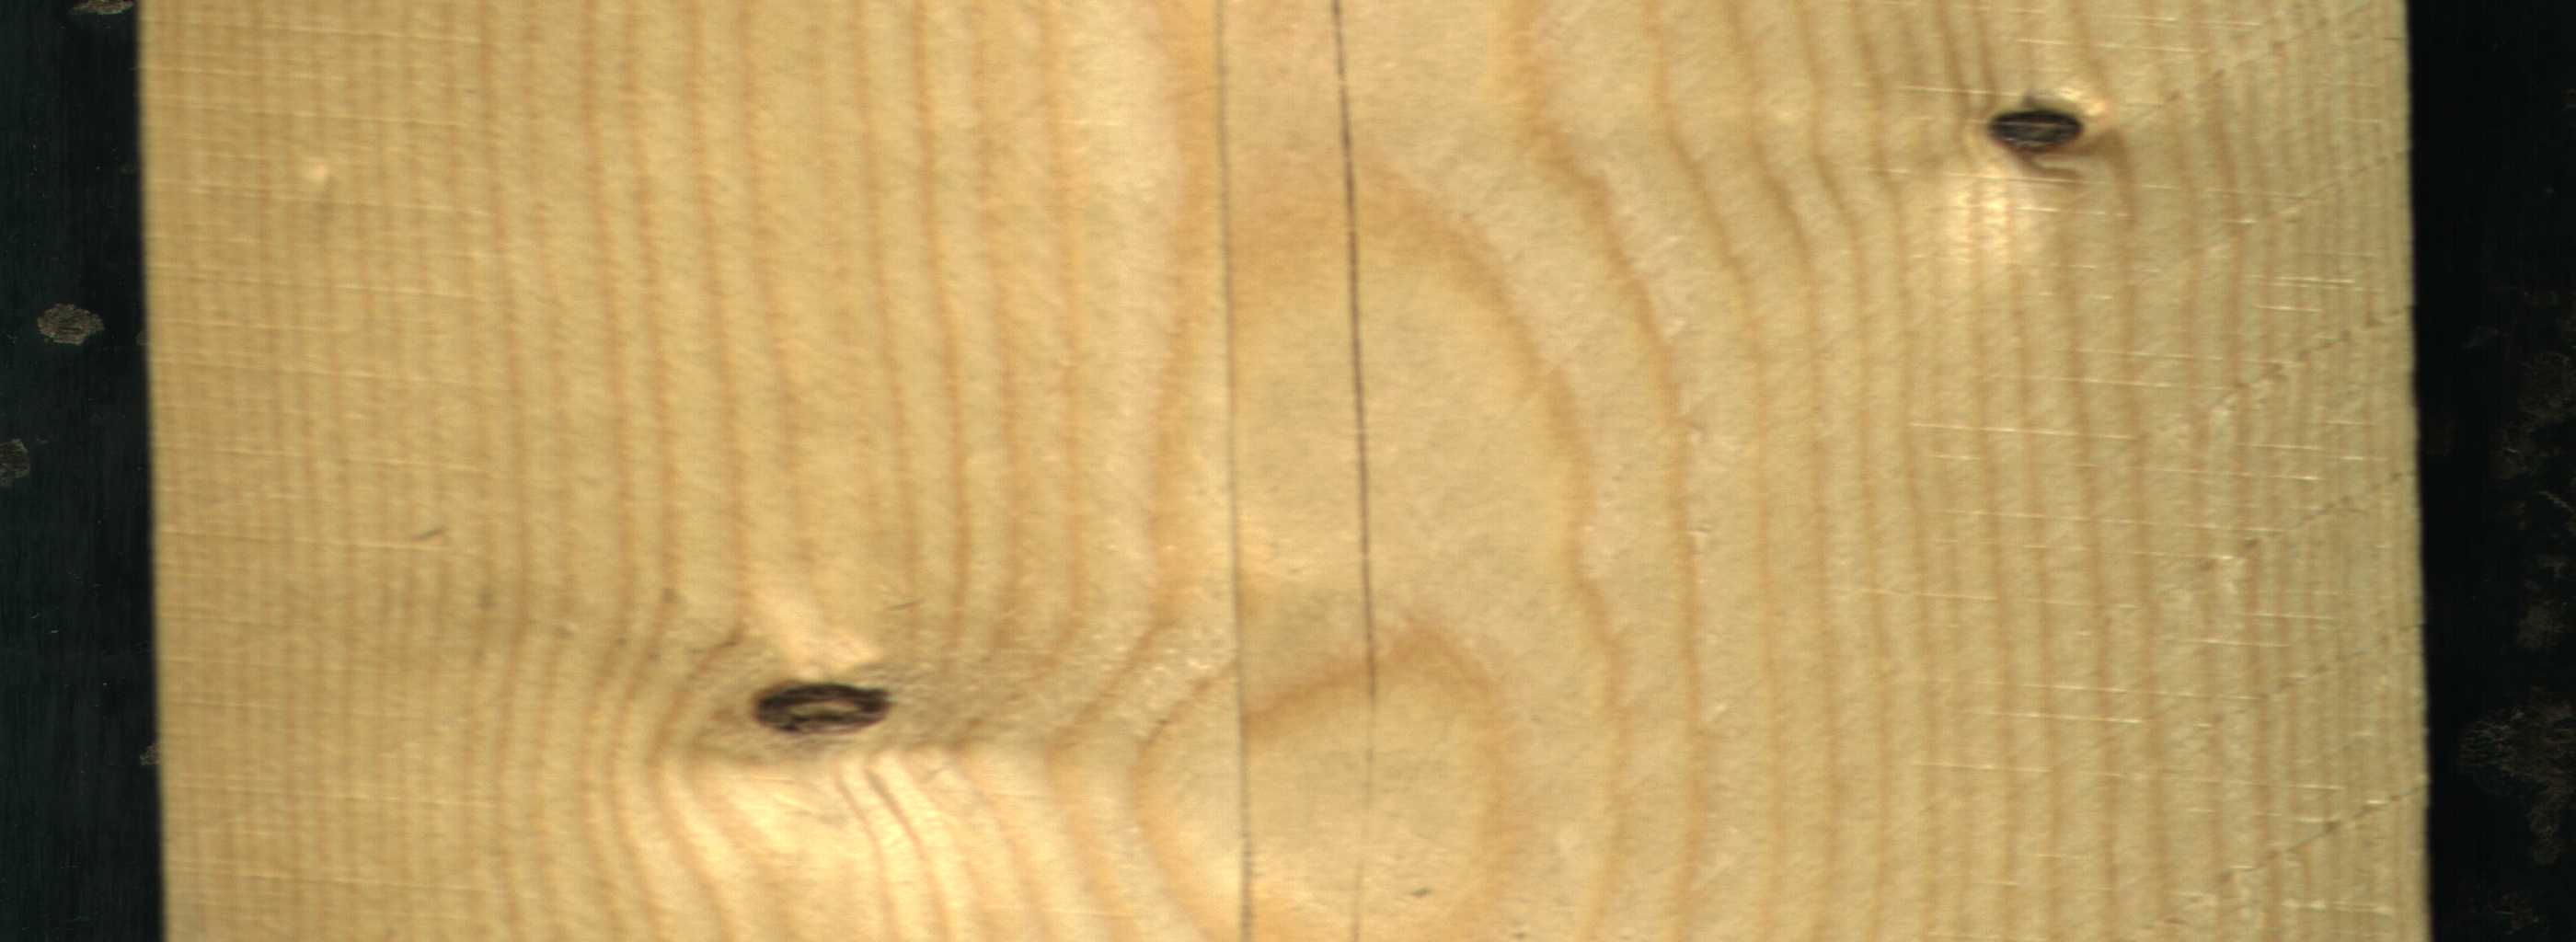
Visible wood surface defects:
Crack
Dead_Knot
Dead_Knot